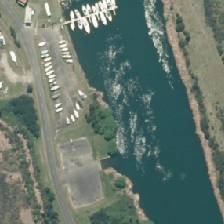
Land cover: urban_build_up